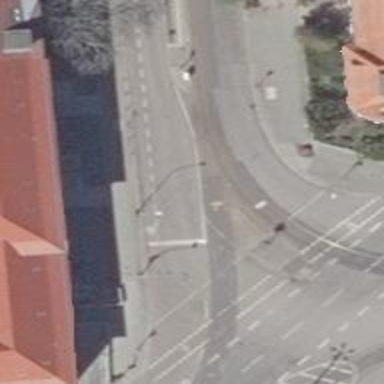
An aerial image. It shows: Road with traffic signals.